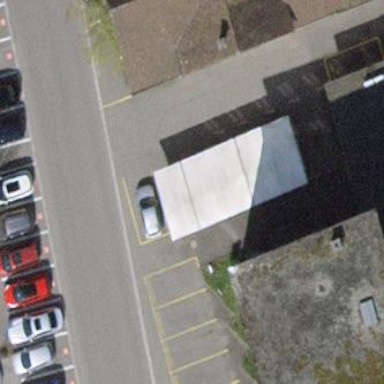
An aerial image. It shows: View of roof of building.